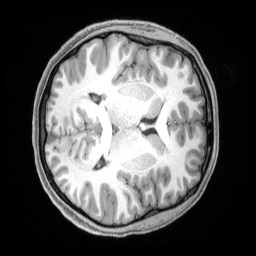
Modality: T1w
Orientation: axial
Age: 29
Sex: female
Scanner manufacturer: siemens
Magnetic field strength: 3 T
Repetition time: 2.4 s
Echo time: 0.00228 s